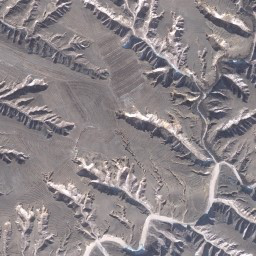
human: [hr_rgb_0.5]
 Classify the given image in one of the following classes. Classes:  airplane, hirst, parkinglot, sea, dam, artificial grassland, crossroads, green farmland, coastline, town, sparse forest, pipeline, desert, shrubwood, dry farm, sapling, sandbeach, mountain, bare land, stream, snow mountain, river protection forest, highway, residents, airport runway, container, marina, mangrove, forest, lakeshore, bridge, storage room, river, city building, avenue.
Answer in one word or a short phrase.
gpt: mountain